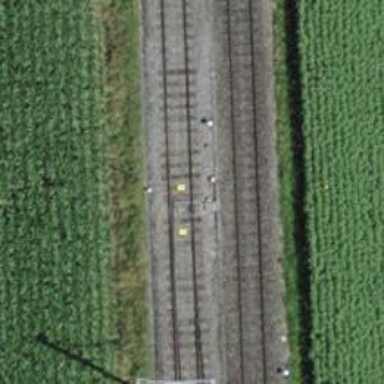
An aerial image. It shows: Railway switch.